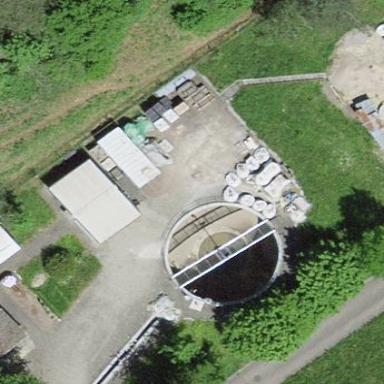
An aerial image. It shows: View of wastewater plant.